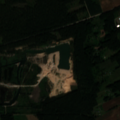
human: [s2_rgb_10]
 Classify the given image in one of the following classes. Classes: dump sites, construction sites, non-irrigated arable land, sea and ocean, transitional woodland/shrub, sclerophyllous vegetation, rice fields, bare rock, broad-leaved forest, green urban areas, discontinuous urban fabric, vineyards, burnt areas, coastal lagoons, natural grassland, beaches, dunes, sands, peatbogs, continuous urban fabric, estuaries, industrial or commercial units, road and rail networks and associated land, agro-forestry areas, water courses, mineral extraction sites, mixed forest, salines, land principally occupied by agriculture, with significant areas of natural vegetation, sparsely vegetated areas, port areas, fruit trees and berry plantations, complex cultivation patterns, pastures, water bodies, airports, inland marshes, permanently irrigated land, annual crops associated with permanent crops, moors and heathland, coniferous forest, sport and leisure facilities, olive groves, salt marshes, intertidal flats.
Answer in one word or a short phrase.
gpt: mineral extraction sites, non-irrigated arable land, complex cultivation patterns, land principally occupied by agriculture, with significant areas of natural vegetation, coniferous forest